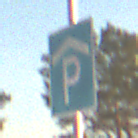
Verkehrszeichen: Parkhaus
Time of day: SunriseSunset
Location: Outdoor (Nature)
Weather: PartlyCloudy
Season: NotSpecified
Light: Natural